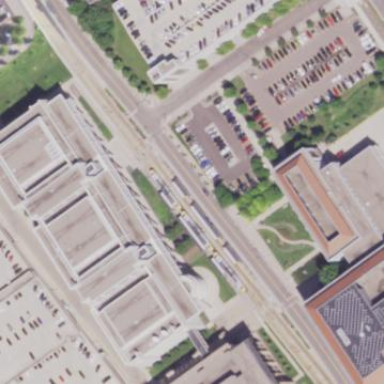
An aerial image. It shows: Light rail platform with shelter.